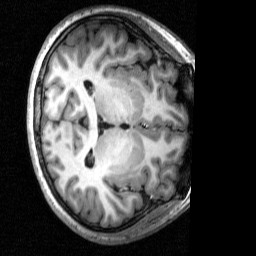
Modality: T1w
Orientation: axial
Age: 19
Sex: female
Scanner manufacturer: siemens
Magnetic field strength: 3 T
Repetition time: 2.53 s
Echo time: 0.00277 s